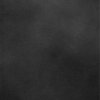
Label: dusty